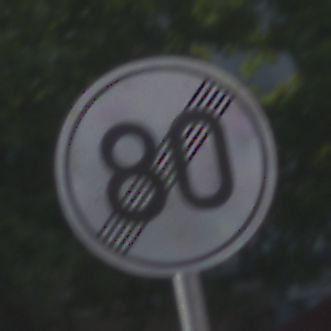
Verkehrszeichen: EndeGeschwindigkeit80
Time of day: MorningAfternoon
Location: Outdoor (Urban)
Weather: Clear
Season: NotSpecified
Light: Natural